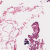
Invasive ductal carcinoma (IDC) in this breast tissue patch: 0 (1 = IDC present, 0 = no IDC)